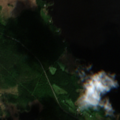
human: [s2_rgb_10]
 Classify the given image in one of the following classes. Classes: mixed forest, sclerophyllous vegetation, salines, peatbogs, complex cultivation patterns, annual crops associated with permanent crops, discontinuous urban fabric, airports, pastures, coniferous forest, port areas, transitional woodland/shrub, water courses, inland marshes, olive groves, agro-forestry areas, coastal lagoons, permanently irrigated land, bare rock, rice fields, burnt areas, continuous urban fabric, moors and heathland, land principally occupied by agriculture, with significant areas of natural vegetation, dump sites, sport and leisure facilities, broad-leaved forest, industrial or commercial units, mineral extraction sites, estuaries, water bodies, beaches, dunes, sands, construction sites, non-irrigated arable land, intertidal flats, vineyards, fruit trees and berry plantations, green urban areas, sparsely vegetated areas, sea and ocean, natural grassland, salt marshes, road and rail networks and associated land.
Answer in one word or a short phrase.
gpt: broad-leaved forest, mixed forest, transitional woodland/shrub, water bodies